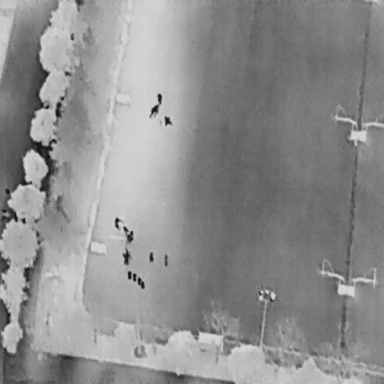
There are nine People in the infrared image.